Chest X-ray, PA view. Patient: 56 years old, sex F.
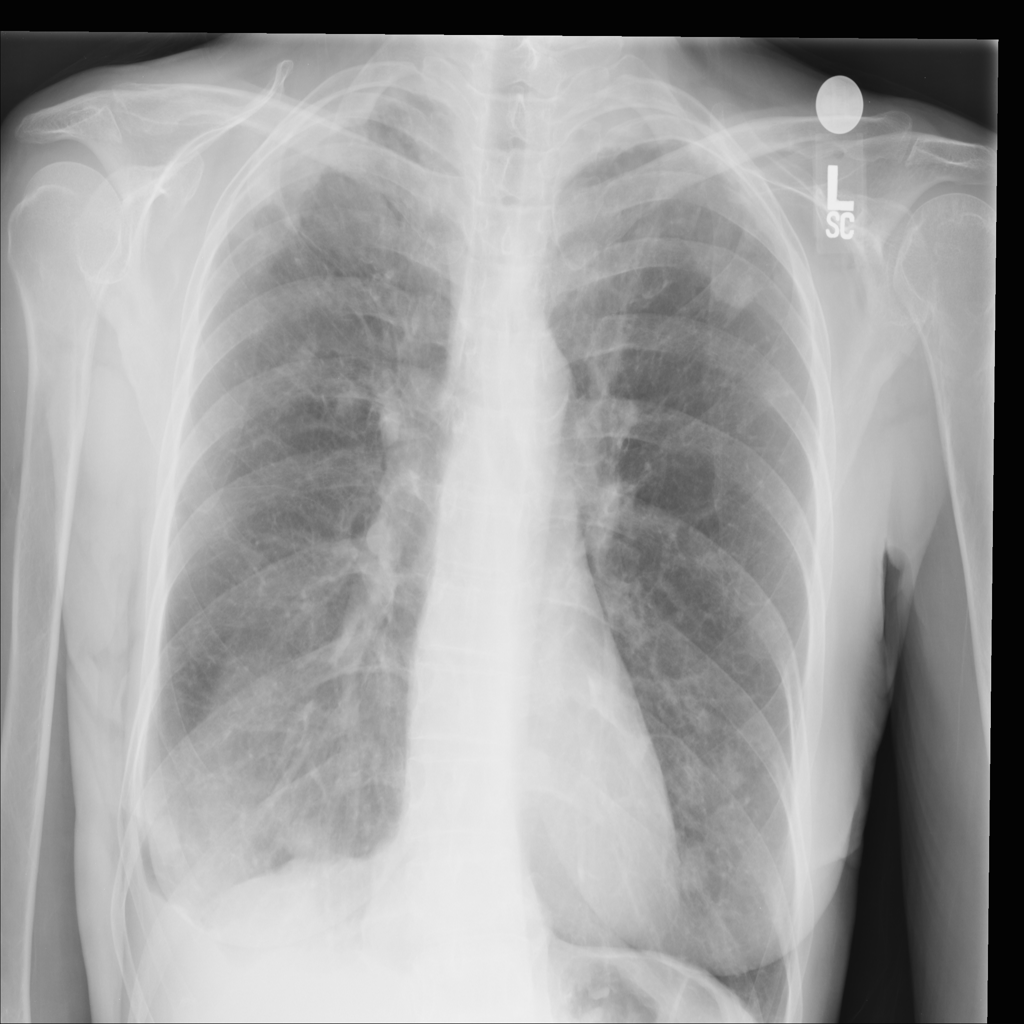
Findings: Consolidation, Nodule